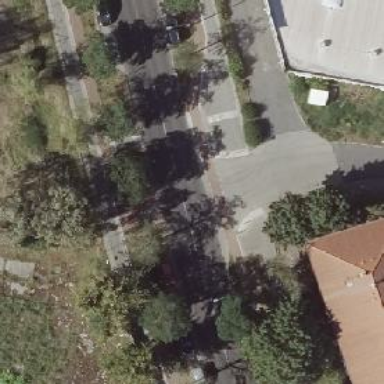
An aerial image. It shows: Uncontrolled road crossing.